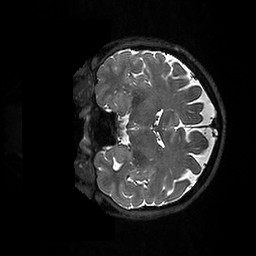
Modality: T2w
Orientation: coronal
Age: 40
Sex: female
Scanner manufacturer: ge
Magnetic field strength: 3 T
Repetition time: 3.202 s
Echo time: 0.06683 s